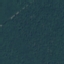
Label: Forest